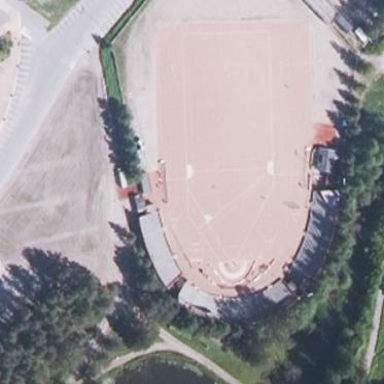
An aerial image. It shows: Stadium area for leisure and sports activities.